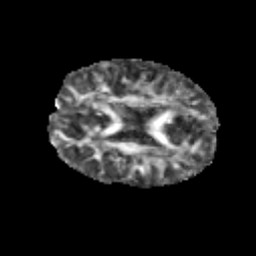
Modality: FA
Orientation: axial
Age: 10
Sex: male
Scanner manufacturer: siemens
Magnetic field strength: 3 T
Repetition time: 3.8 s
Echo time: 0.07 s